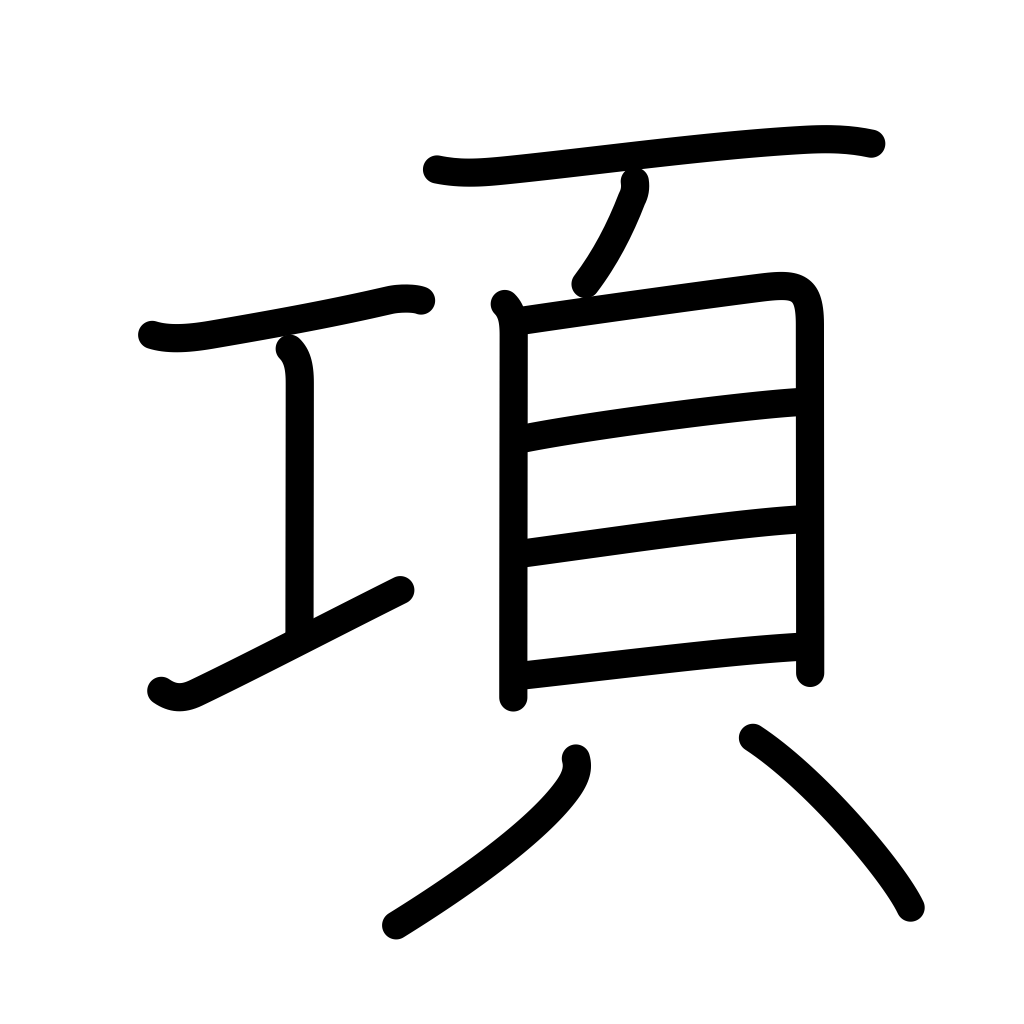
Meaning: paragraph, nape of neck, clause, item